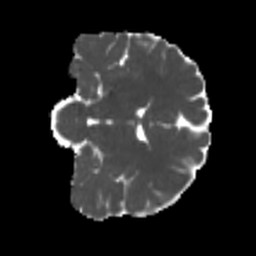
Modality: MD
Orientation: coronal
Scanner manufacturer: siemens
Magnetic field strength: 3 T
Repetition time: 4 s
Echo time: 0.0594 s